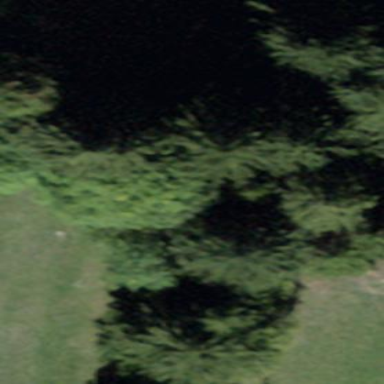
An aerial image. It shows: Forest area.